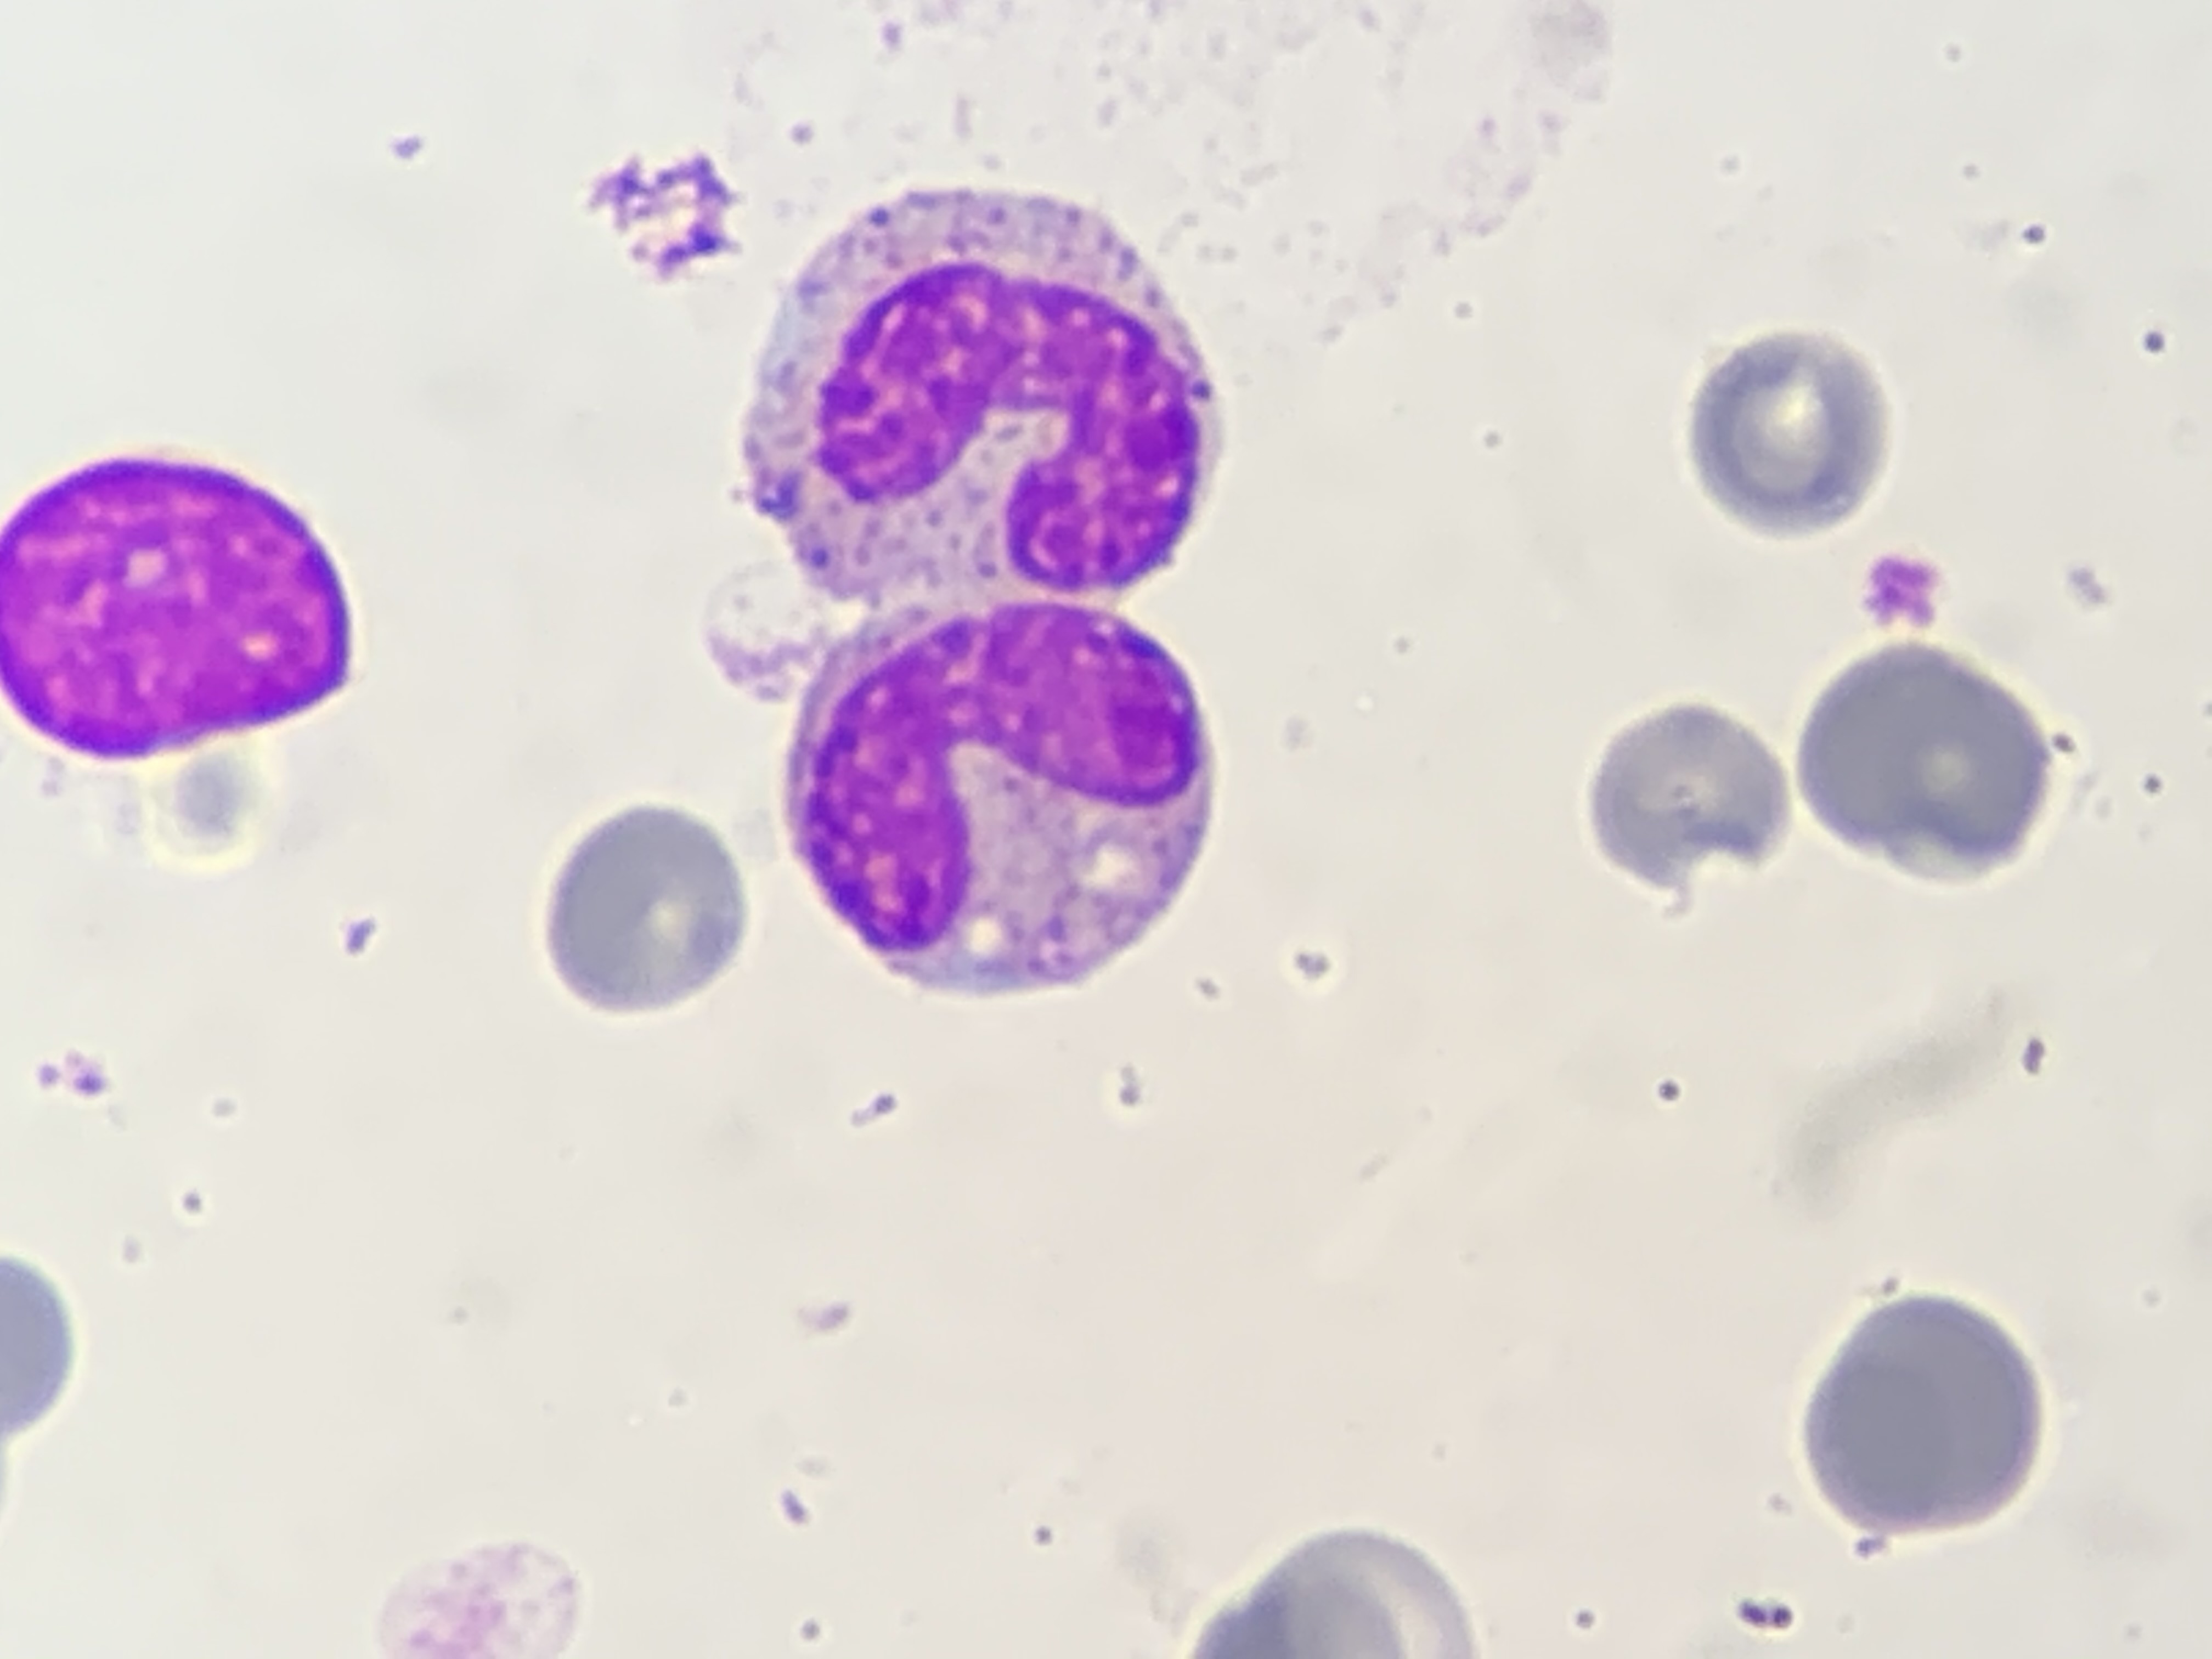
Cell type: BAND CELLS